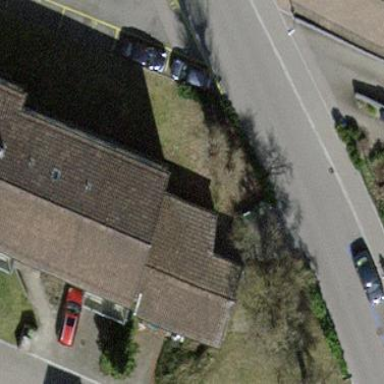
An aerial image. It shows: Pitched roof building.